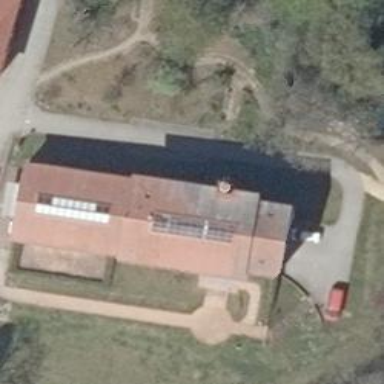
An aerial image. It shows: Building that serves as library.